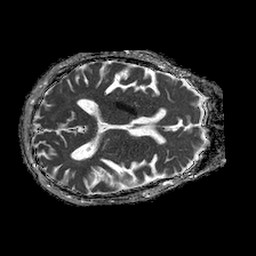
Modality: ADC
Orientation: axial
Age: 73
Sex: male
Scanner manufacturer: philips
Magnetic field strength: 1.5 T
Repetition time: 4.6 s
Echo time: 0.08631 s